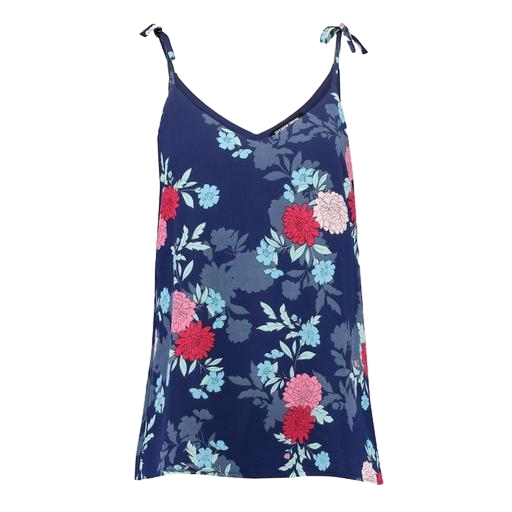
blue layla printed cami, blue floral-print tank top, floral print tank top, white background